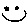
Label: smiley face